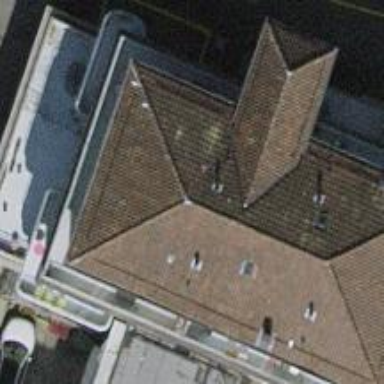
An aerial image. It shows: Apartment building with quadruple saltbox roof shape.